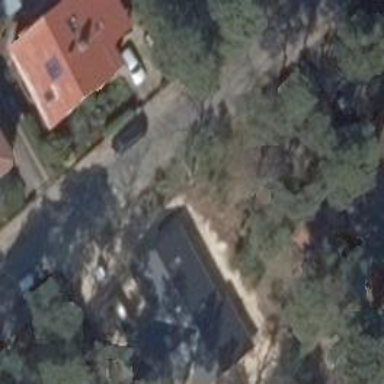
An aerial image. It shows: Detached building with gabled roof.